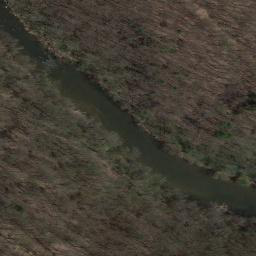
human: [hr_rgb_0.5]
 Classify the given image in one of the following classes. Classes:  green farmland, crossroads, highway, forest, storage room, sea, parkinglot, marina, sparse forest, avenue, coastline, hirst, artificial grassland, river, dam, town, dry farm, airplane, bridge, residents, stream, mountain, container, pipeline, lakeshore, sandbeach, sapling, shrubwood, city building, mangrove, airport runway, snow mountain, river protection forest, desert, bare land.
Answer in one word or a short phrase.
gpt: river